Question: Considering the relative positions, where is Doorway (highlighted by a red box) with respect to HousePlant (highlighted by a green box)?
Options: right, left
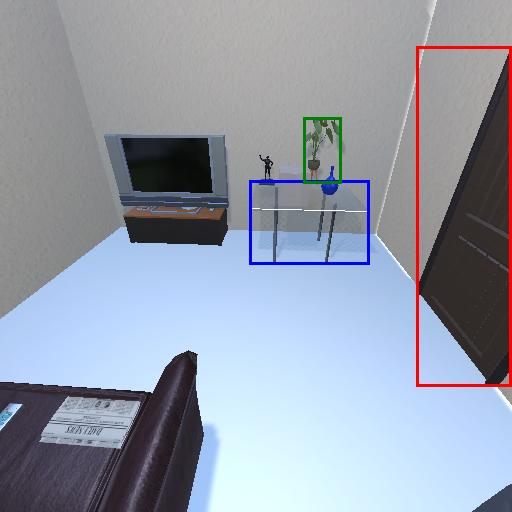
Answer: right